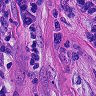
Metastatic tissue present: yes